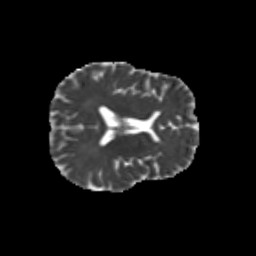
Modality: MD
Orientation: axial
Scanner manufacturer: siemens
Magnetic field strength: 3 T
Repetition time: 9.2 s
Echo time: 0.084 s